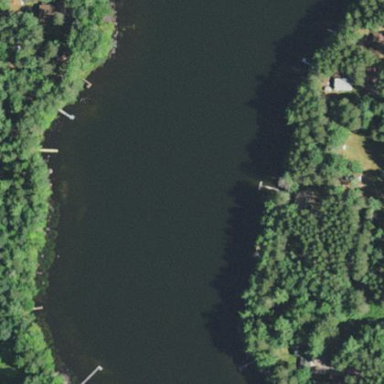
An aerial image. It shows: Serene lake.